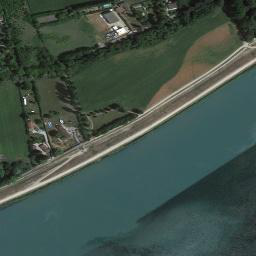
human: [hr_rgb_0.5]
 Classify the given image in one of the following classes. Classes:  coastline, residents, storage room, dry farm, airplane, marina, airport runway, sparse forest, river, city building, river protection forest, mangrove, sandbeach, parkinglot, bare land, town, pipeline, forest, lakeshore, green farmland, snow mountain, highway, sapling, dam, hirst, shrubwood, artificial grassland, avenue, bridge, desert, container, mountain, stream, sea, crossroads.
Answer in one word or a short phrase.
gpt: river